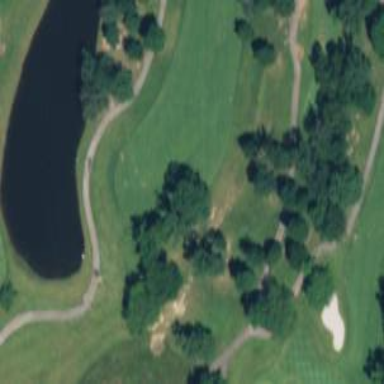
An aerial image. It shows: View of golf hole.